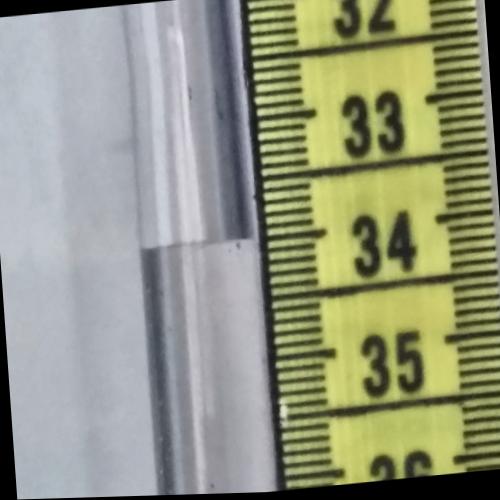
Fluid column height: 34.0 cm